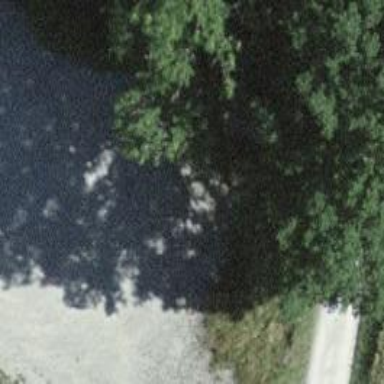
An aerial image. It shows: Dirt path.